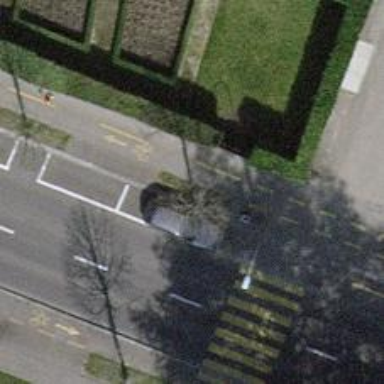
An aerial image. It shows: Avenue lined with trees.